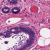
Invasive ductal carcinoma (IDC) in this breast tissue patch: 0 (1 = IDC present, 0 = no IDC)